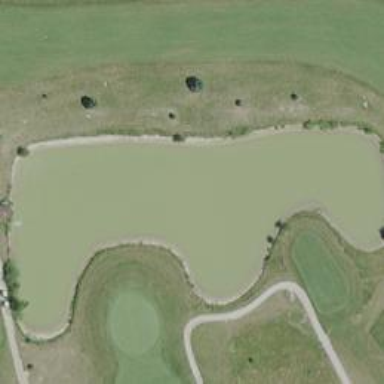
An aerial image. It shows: Water hazard on golf course.